Field crop: maize
Growth stage: 1
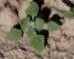
Species: chenopodium